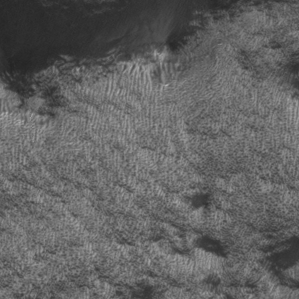
Label: frost